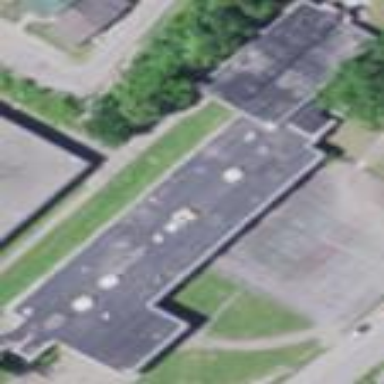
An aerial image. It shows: School building.